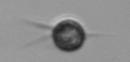
Label: Acanthoica_quattrospina